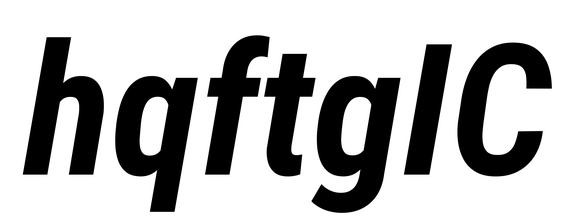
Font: Roboto-Italic_Condensed_Bold_Italic